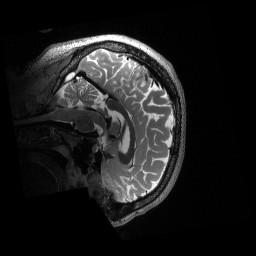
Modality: T2w
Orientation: sagittal
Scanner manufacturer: siemens
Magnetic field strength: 3 T
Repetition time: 3.2 s
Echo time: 0.563 s